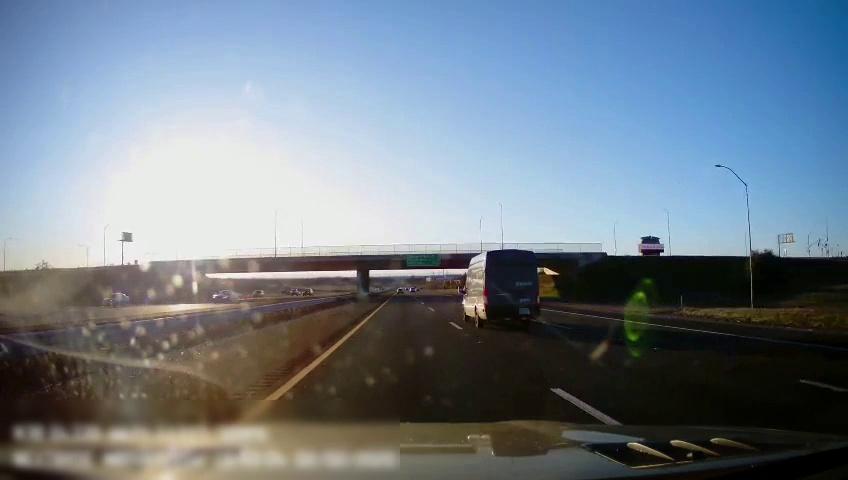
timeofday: Day
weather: Sunny
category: Drivable Space
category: Drivable Space
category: Vehicles | Truck
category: Vehicles | Car
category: Vehicles | Car
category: Vehicles | Car
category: Vehicles | Car
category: Lanes | Current Lane
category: Lanes | Current Lane
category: Lanes | Alternate Lane
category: Lanes | Alternate Lane
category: Traffic | Signs